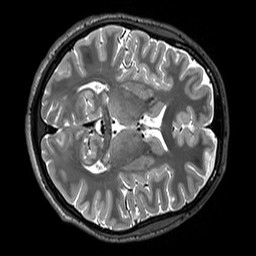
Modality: T2w
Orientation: axial
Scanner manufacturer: siemens
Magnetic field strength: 3 T
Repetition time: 3.2 s
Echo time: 0.406 s